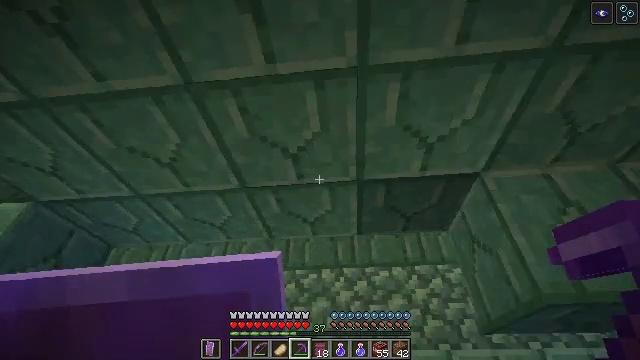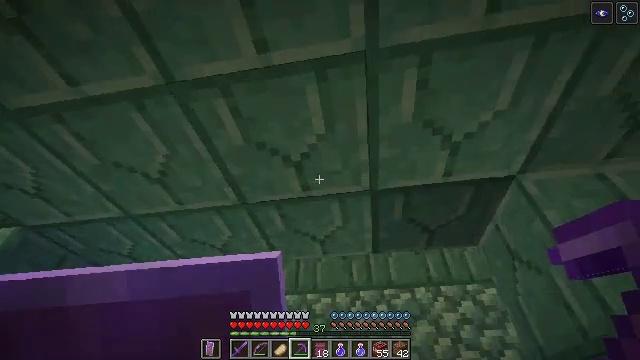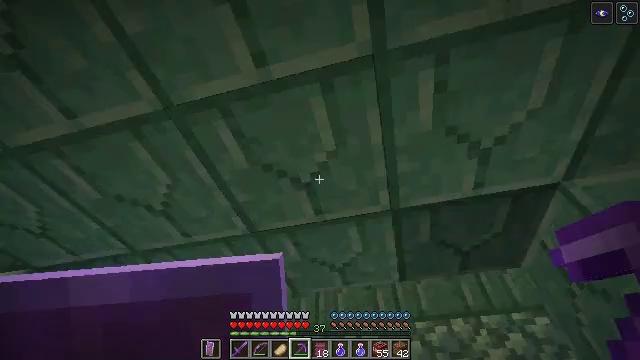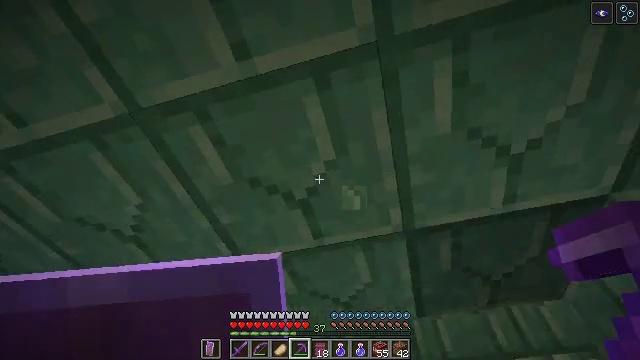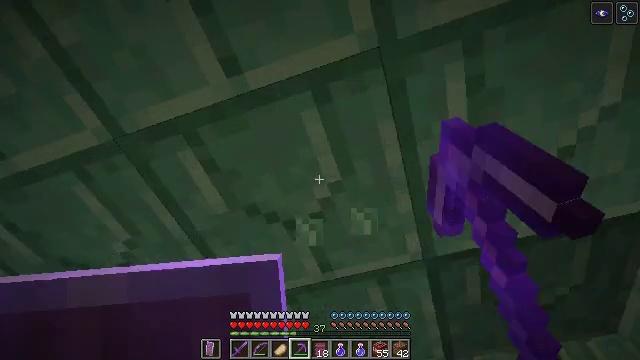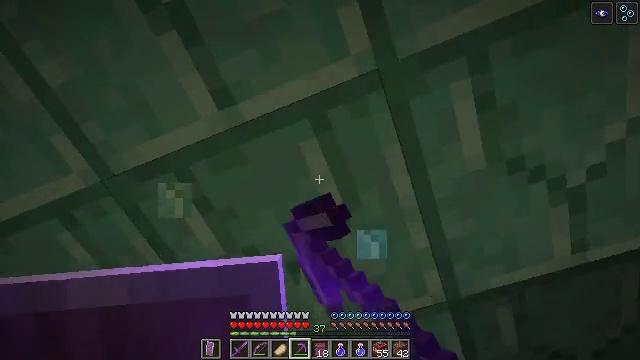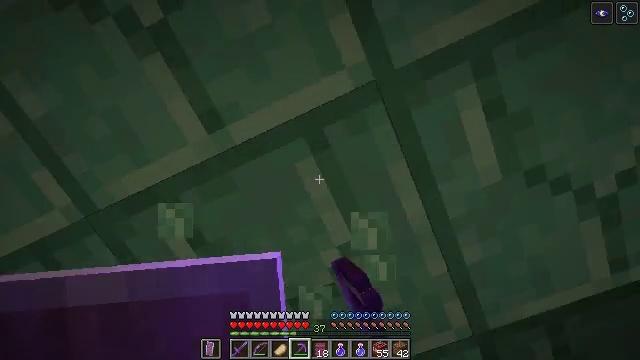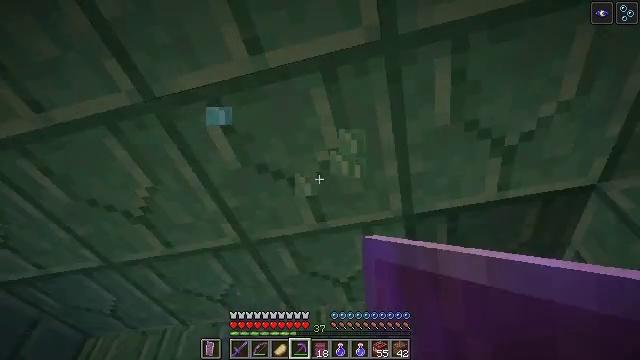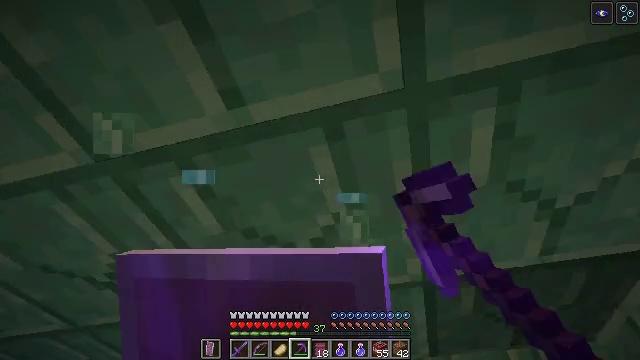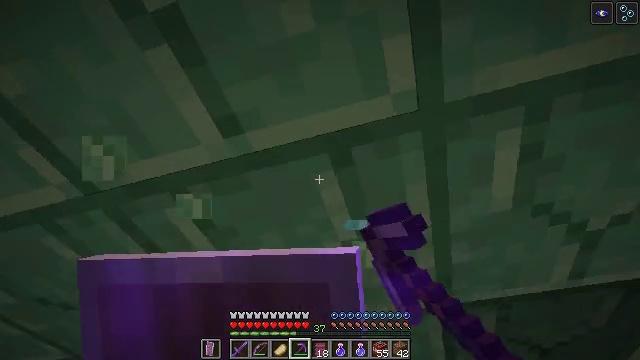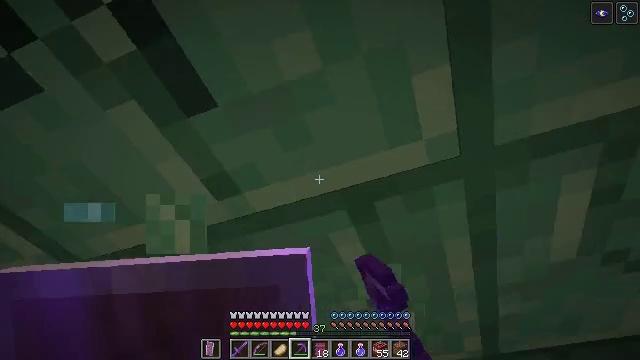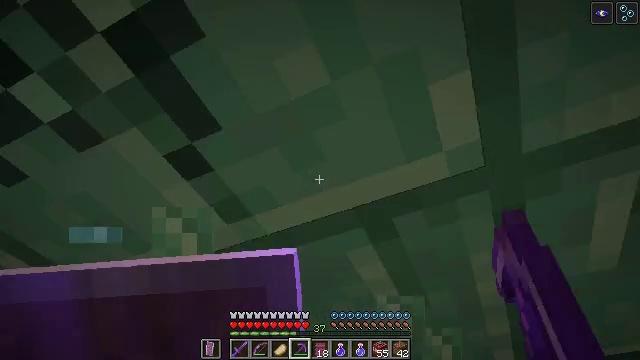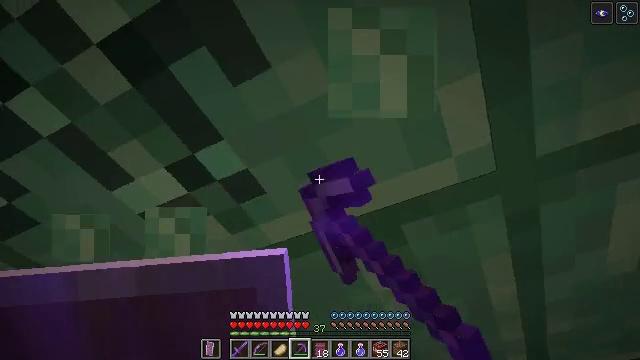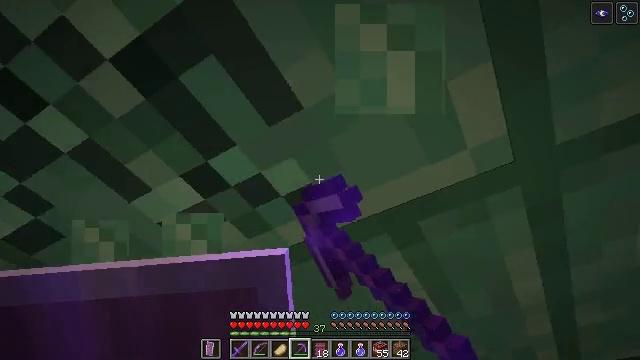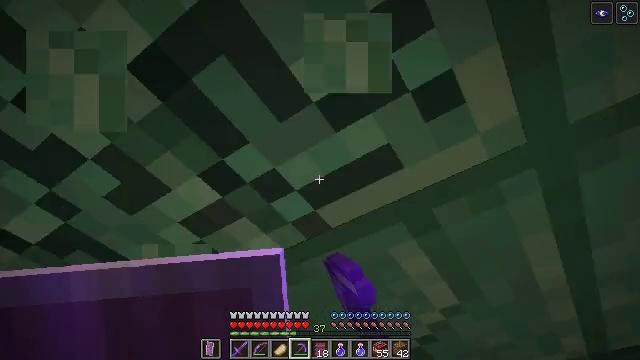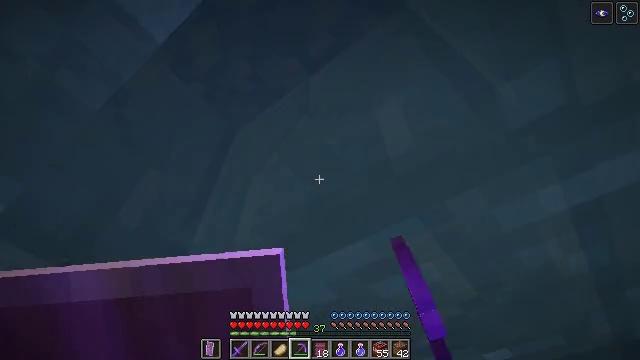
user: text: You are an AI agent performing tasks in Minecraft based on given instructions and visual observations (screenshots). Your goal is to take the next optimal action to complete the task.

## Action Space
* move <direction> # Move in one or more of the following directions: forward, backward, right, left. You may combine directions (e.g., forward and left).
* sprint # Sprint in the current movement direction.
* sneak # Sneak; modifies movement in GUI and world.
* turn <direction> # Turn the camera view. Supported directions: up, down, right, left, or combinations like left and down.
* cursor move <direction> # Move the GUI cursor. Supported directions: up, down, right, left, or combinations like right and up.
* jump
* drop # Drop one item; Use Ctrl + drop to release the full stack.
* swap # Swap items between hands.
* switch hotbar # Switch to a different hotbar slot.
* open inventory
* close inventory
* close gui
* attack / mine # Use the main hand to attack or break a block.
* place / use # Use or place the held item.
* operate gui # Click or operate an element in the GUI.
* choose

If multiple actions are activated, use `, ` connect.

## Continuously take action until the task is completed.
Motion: motion action
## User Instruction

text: Attack the prismarine bricks to break them.
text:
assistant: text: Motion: turn left and up
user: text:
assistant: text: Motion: turn left and up
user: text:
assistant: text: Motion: turn left and up, attack / mine
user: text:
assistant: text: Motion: turn left and up, attack / mine
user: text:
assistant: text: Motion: turn left and up, attack / mine
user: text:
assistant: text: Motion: turn left and up, attack / mine
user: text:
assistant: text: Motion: attack / mine
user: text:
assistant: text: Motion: attack / mine
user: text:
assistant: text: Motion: turn left, attack / mine
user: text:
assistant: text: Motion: turn left, attack / mine
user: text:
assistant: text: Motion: turn left, attack / mine
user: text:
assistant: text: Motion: turn left, attack / mine
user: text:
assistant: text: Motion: turn left, attack / mine
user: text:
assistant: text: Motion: turn left, attack / mine
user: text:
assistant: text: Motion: turn left, attack / mine
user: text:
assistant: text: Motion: turn left, attack / mine
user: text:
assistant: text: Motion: attack / mine
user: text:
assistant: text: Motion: attack / mine
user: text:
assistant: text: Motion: attack / mine
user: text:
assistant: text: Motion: attack / mine
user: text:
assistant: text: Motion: attack / mine
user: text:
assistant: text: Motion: attack / mine
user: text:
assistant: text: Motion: attack / mine
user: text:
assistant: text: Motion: attack / mine, jump
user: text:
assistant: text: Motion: attack / mine, jump
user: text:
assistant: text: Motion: attack / mine, jump
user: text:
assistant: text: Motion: attack / mine, jump
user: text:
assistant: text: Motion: attack / mine, jump
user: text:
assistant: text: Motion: attack / mine, jump
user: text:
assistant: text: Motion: attack / mine, jump